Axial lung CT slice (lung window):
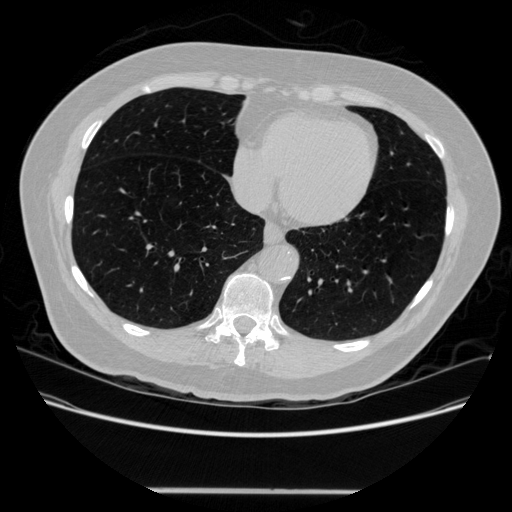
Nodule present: no